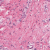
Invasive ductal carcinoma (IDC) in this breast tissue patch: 0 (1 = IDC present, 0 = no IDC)